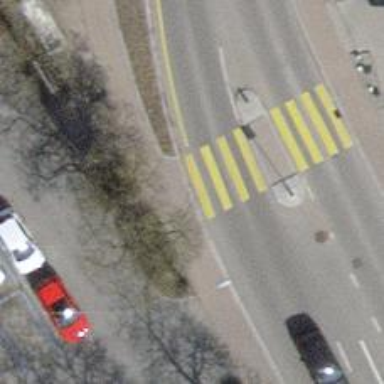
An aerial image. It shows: Kerb serving as barrier.